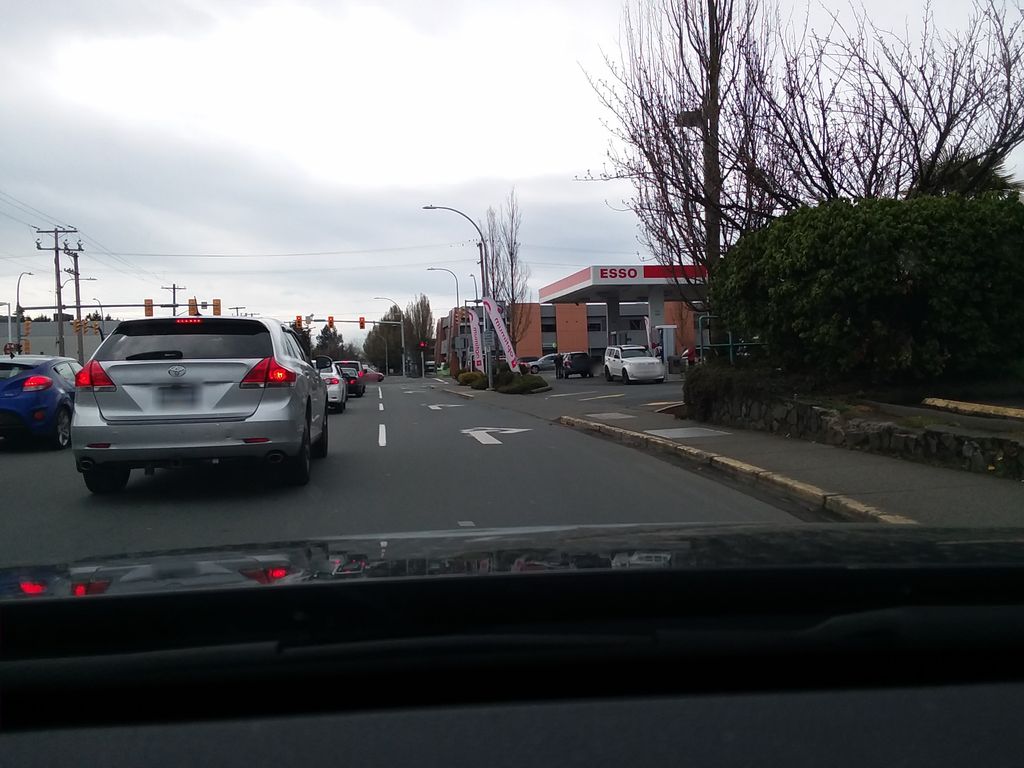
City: victoria